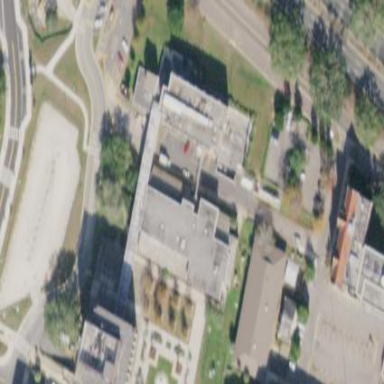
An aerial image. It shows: University building.